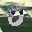
Label: 0